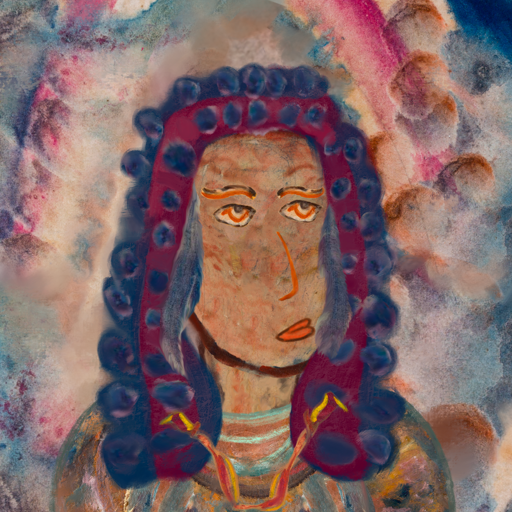
Background: Rupkatha, Head And Neck Side: Orphan, Face Side: Experience, Bust: Boggyland, Hair Side: Hill_Girl, Head Accessory: Blank, Second Necklace: Gypsy_Mother_1, Necklace: Blank, Baby: Blank